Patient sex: M
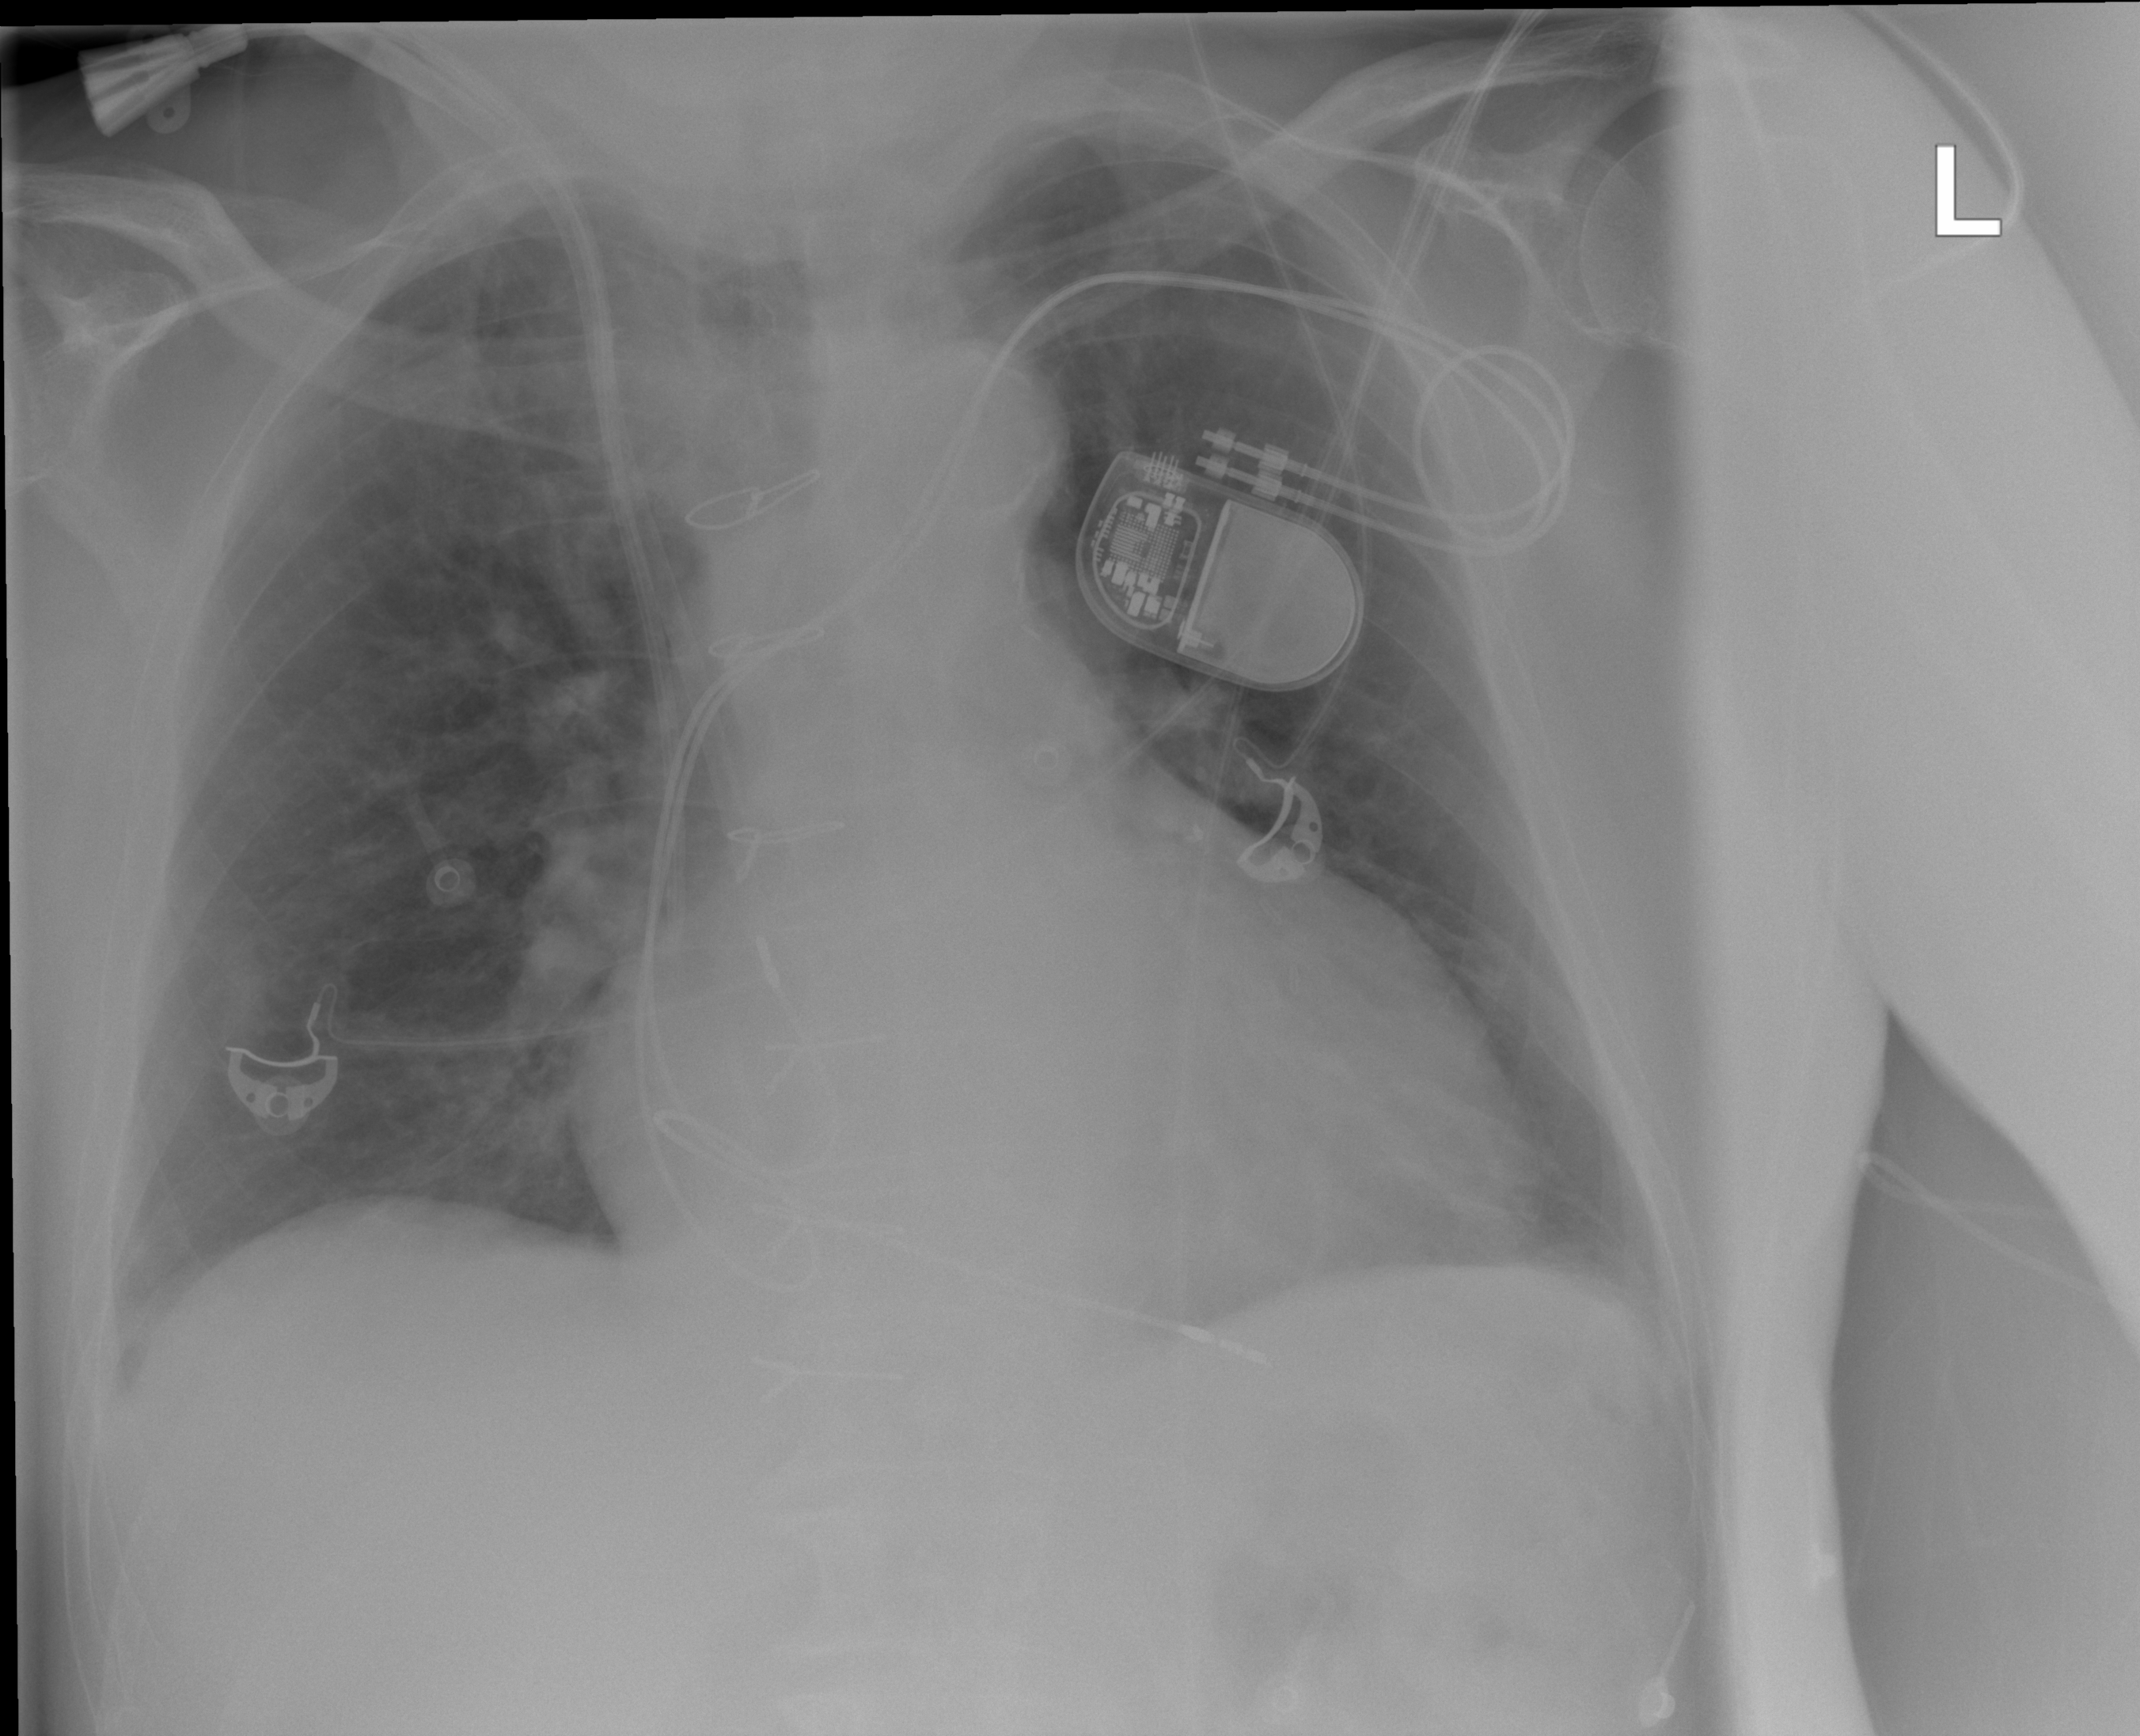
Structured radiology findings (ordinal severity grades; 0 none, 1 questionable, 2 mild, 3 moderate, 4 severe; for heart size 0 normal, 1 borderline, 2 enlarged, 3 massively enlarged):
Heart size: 2
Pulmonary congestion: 2
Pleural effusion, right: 0
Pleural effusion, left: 0
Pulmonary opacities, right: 0
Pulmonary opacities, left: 0
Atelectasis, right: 2
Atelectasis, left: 0